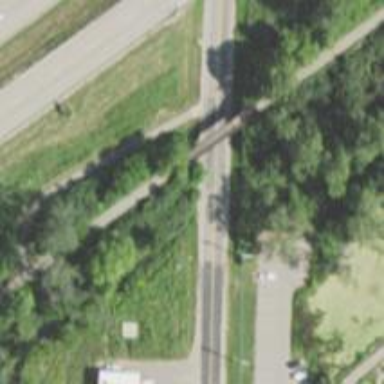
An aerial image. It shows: Abandoned railway bridge over cycleway.